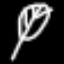
Label: leaf